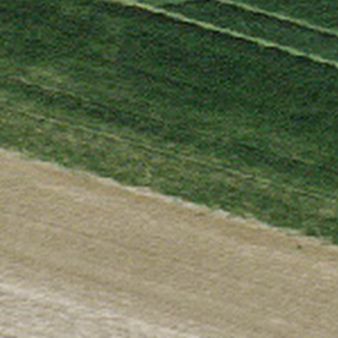
Label: other